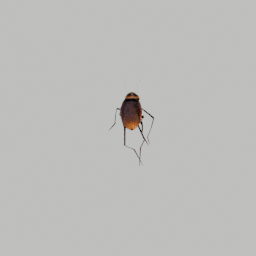
Label: animals